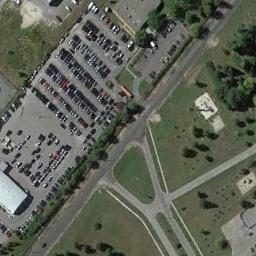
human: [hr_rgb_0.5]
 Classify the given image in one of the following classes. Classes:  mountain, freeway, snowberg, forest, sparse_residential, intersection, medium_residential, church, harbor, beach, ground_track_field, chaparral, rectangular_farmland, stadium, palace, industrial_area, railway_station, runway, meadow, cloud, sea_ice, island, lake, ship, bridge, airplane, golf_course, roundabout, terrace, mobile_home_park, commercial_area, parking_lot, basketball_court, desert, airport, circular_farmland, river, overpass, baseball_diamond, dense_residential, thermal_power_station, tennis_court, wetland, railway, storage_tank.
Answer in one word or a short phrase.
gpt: parking_lot